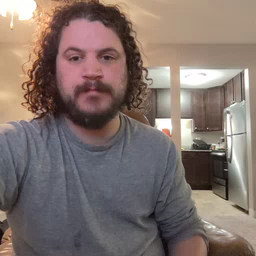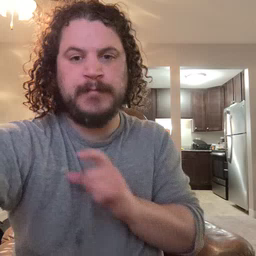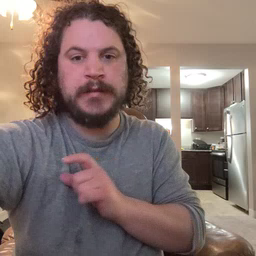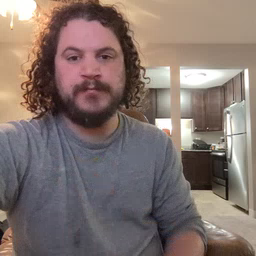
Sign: police